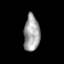
Tissue: skin
Cell type: T cells
Senescence score: 0.2813
Nuclear area (px): 564
Mean DAPI intensity: 161.106